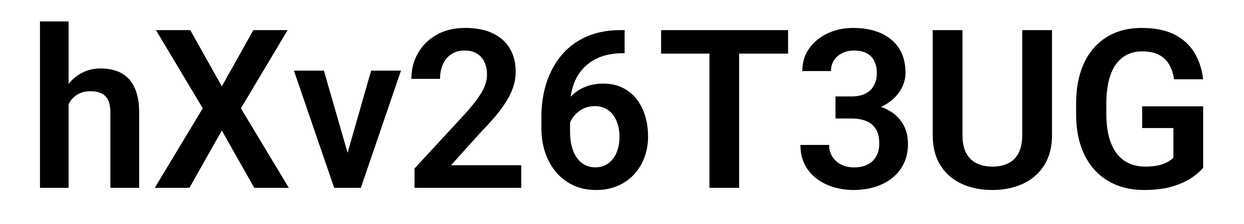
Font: Roboto_SemiBold